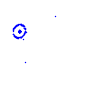
Particle: pion